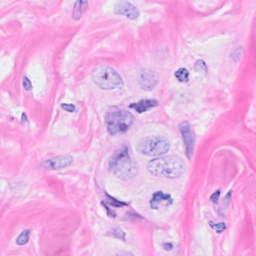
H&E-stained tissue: Breast